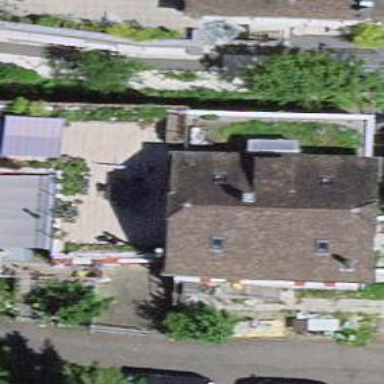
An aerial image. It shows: Detached building.